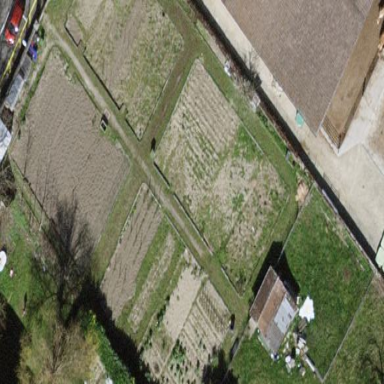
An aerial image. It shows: Allotments area.